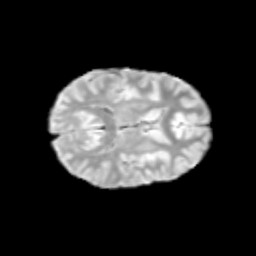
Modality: T2w
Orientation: axial
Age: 10
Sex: female
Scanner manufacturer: siemens
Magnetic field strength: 3 T
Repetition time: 3.8 s
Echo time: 0.07 s